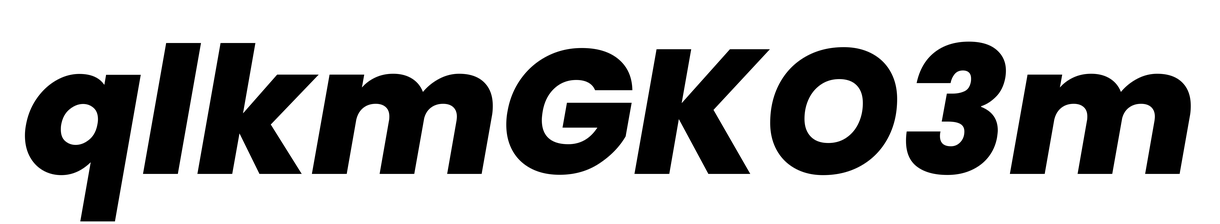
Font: Poppins-ExtraBoldItalic